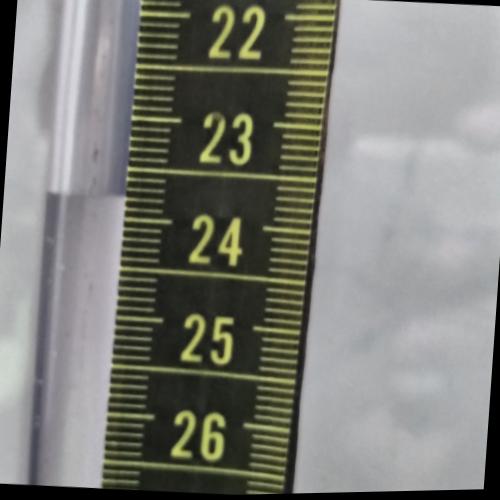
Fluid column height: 23.8 cm